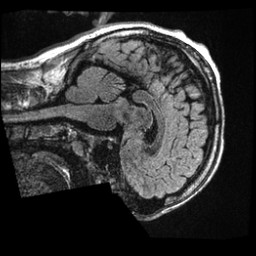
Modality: T1w
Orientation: sagittal
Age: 22
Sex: male